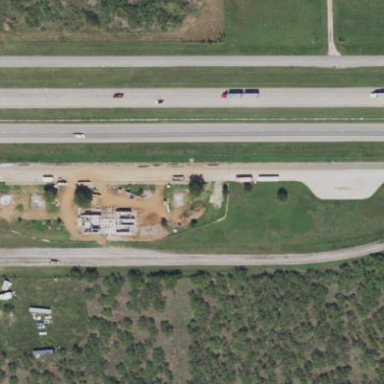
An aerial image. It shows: Rest area on the road.